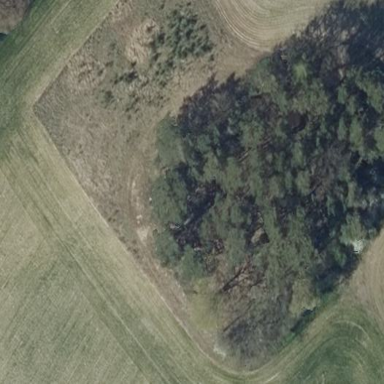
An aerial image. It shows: Forest area.